Question: Guys.. I want my html div not to resize after putting some text..
as you can see in the picutre above is set the minimum height as 250px; but after putting some
LAYER 1 manytime. may 20 times, im expecting that the div height will be 250 px but it automaticaly resize? Anyone know how to set the height of the div as fix? even adding a text to it will not make the div automaticaly resize? Thank you..

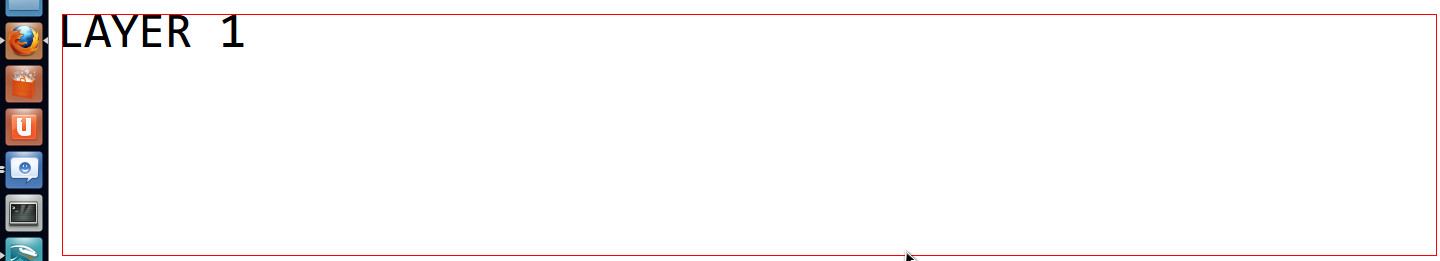
Answer: Instead of setting minimum height as 250px, set 'height' as 250px...